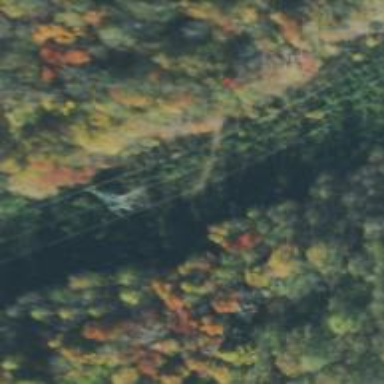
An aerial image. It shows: Power pole or tower.